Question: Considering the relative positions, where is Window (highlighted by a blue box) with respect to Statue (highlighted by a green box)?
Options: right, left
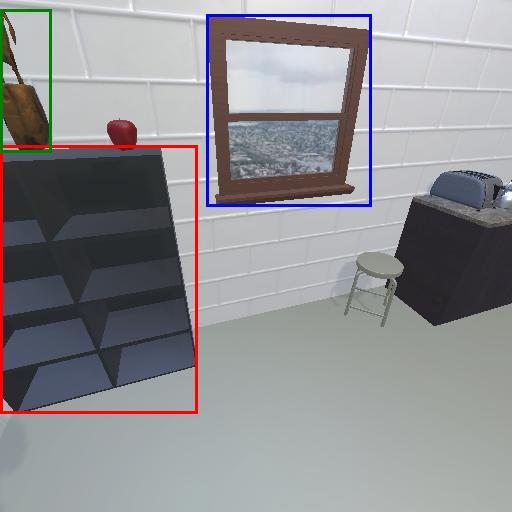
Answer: right